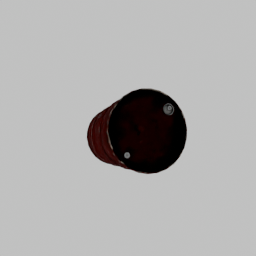
Label: tools